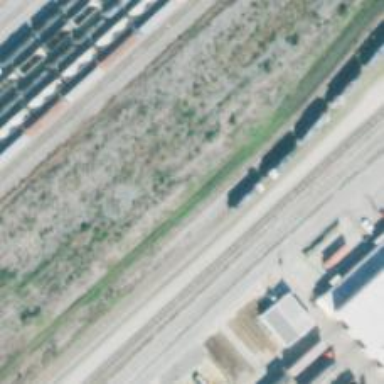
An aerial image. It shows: Abandoned railway yard is depicted.